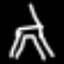
Label: The Eiffel Tower